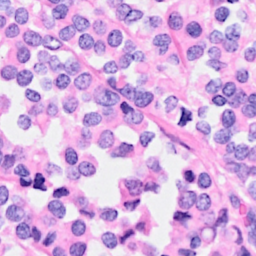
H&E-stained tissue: Breast